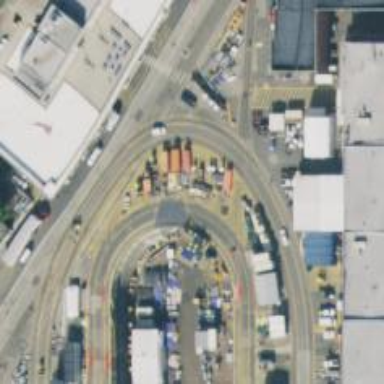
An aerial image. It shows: Railway yard.